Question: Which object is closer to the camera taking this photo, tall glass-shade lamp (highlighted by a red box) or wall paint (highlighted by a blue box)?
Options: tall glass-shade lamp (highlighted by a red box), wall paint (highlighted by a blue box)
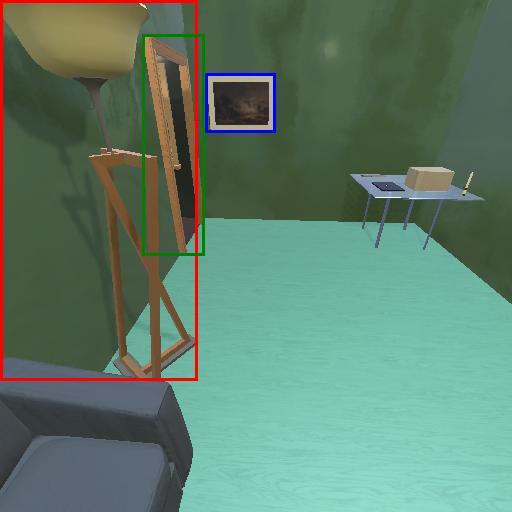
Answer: tall glass-shade lamp (highlighted by a red box)